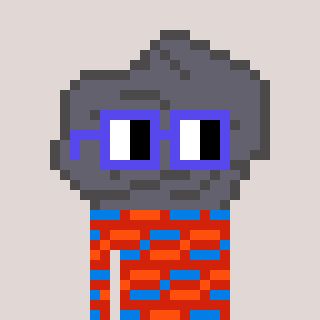
a pixel art character with square blue glasses, a rock-shaped head and a red-colored body on a warm background